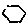
Label: hexagon